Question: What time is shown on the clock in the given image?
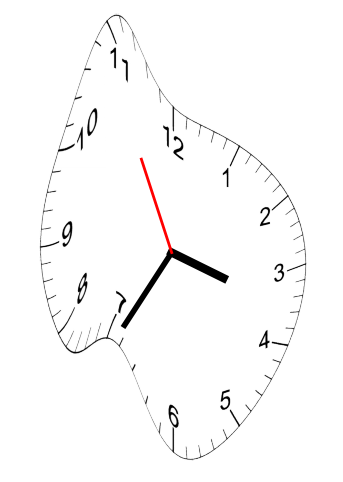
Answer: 03:34:55